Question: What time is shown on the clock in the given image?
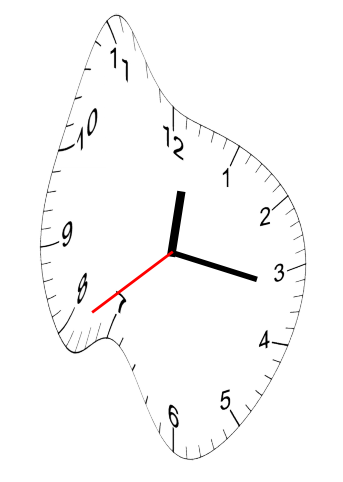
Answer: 12:16:39